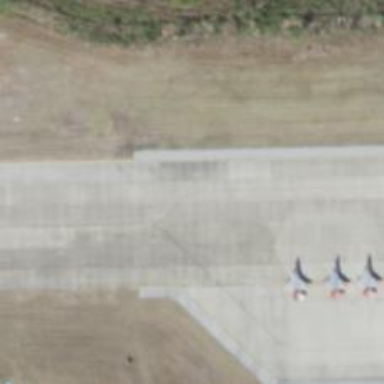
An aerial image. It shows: Asphalt taxiway in the airport.